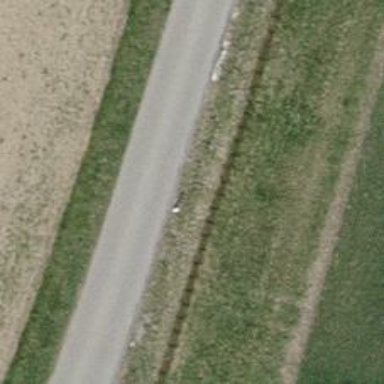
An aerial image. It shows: Ditch in the surroundings.